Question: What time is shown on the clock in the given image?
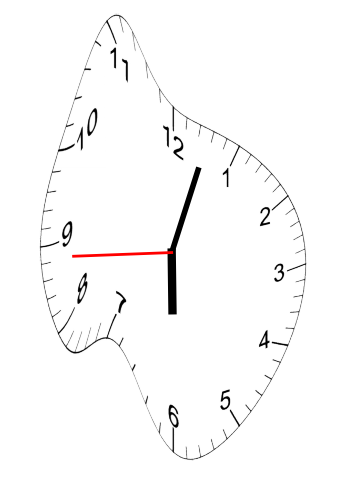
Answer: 06:02:44